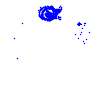
Particle: proton